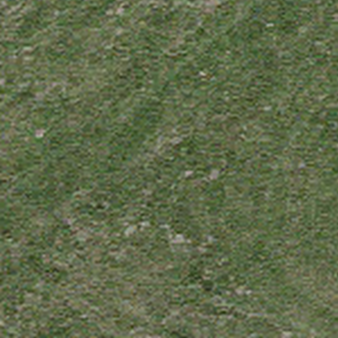
Label: other